Interaction volume radius: 5 \u00c5
Interaction volume height: 10 \u00c5
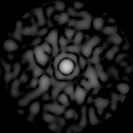
Disorder parameter: 0.7832